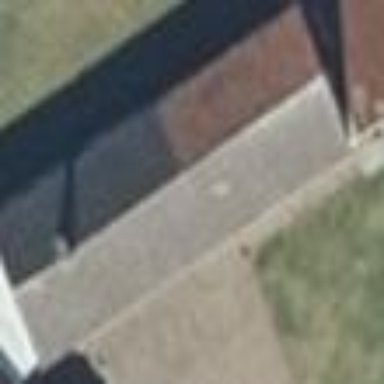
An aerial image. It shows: Gabled building with grey roof oriented along its structure.